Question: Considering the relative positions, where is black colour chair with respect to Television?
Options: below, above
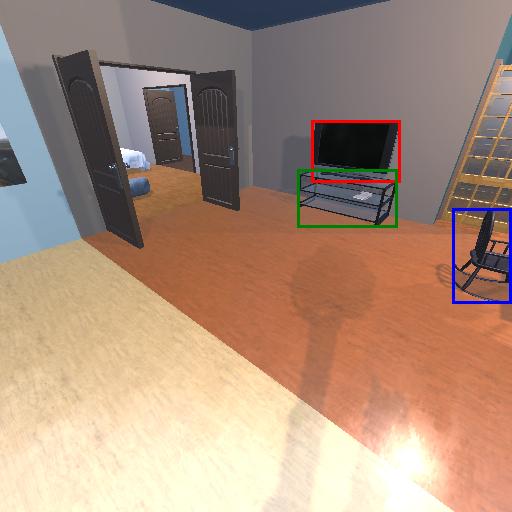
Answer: below